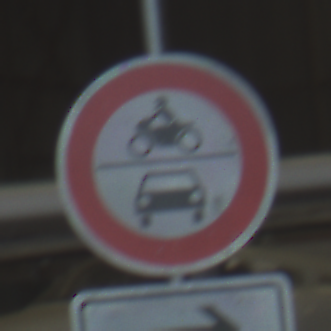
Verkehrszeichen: VerbotKraftfahrzeuge
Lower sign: RichtungsangabeDurchPfeile5
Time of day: Midday
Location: Indoor (Urban)
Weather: NotSpecified
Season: NotSpecified
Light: Natural